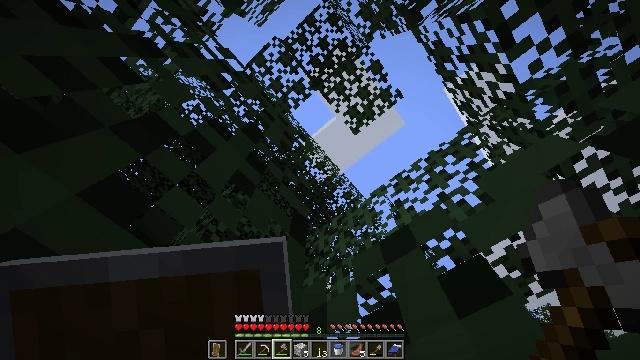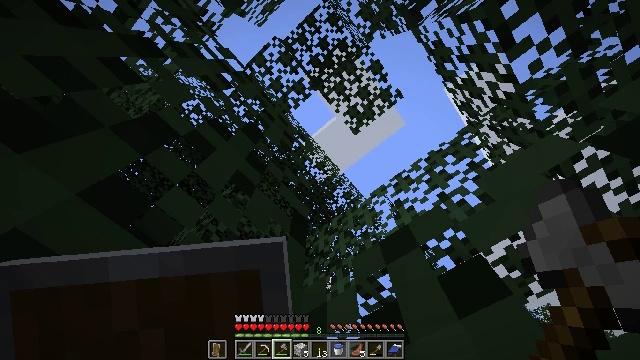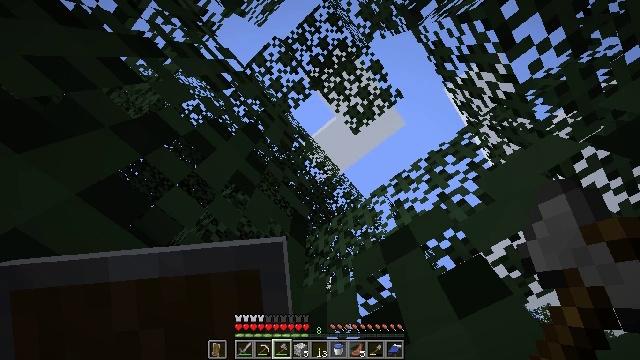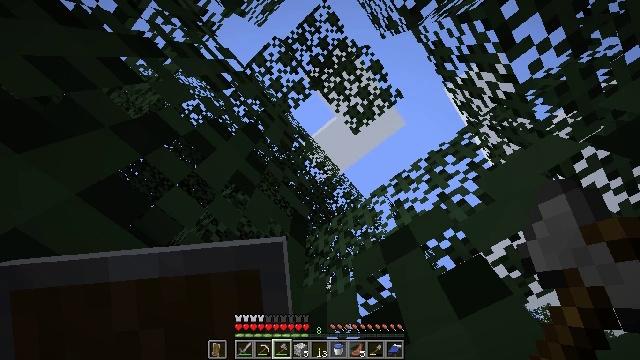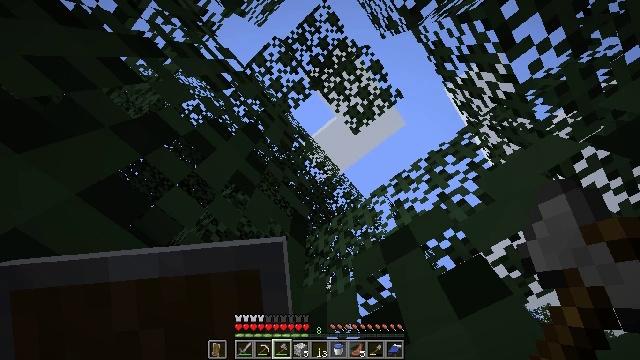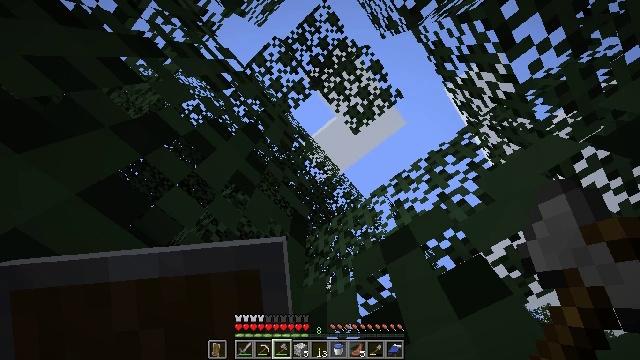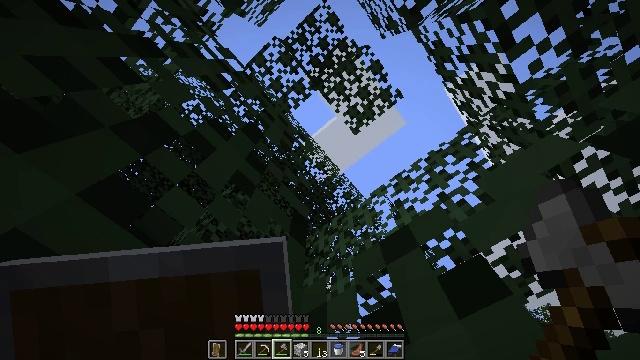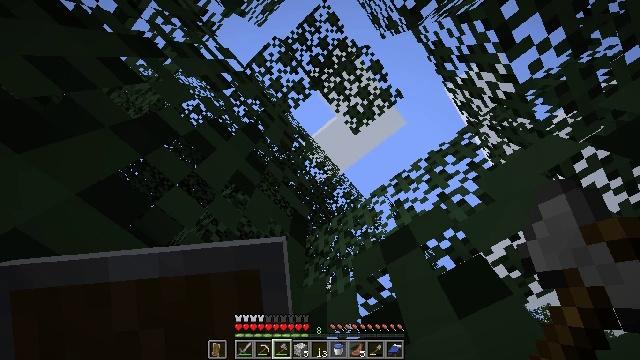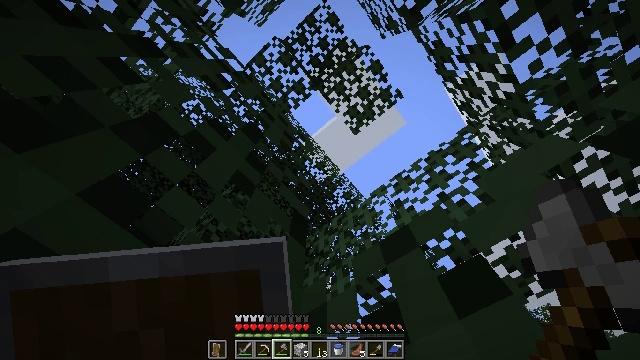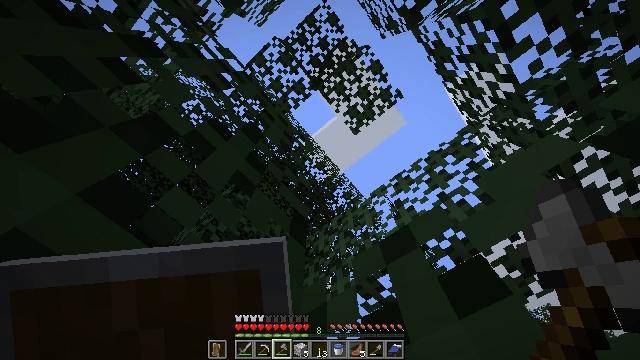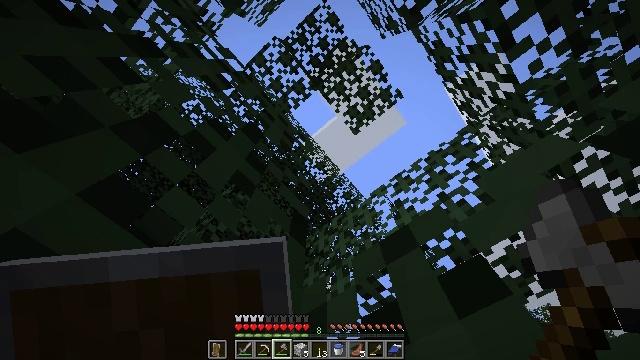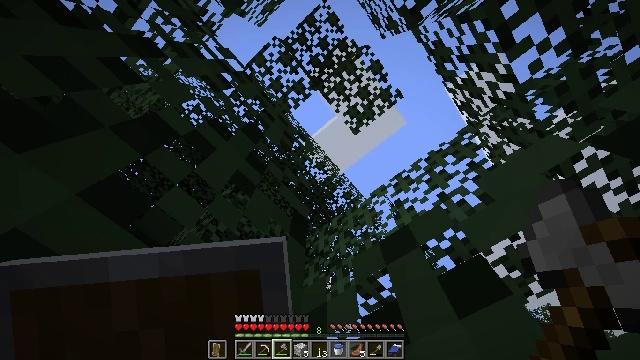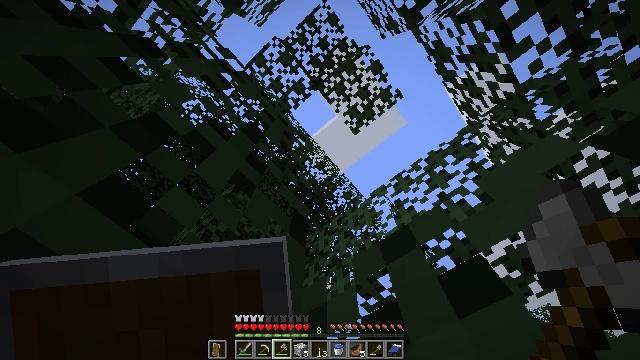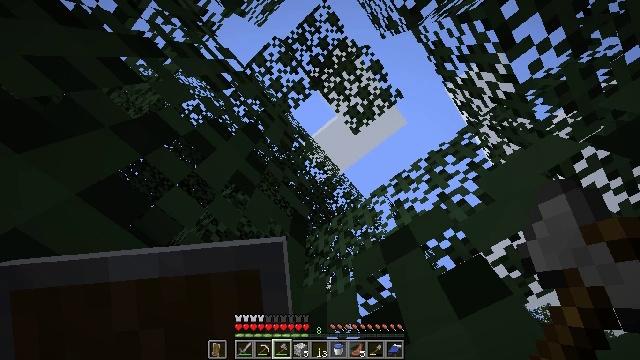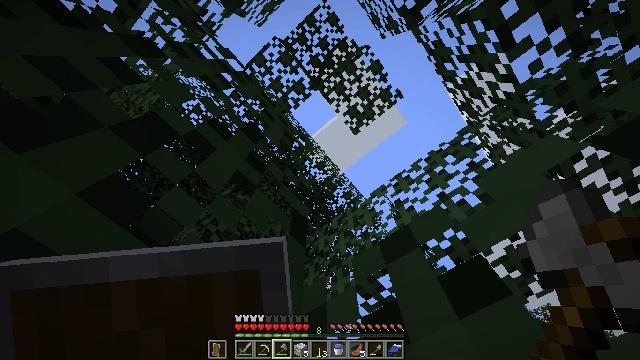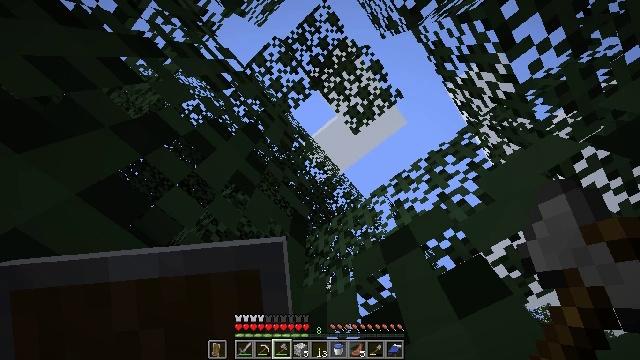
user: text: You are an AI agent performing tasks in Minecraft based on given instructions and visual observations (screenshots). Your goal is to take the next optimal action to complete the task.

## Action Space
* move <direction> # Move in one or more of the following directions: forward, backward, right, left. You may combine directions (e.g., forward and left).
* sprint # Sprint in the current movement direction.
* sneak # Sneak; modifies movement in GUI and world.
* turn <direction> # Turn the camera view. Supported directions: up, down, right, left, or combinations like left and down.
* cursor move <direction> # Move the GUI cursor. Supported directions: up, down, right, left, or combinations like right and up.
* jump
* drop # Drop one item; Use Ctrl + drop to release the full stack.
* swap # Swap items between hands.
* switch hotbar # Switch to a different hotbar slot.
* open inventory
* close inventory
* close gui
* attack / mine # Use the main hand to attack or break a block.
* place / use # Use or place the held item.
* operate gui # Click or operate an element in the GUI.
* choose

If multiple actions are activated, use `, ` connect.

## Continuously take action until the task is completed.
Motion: motion action
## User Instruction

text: Clear the sweet berry bush to collect the sweet berries.
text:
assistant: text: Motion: no_op
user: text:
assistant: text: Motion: no_op
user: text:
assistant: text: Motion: no_op
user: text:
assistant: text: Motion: no_op
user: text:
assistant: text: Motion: no_op
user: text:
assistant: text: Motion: no_op
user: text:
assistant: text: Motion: no_op
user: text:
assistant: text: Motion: no_op
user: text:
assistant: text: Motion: no_op
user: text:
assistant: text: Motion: no_op
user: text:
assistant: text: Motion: no_op
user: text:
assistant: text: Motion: no_op
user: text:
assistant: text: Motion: no_op
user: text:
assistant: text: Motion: no_op
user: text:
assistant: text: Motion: no_op
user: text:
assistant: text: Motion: no_op
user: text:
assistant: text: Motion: no_op
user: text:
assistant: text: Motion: no_op
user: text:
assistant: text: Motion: no_op
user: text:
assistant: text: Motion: no_op
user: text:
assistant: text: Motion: no_op
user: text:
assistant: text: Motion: no_op
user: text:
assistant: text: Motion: no_op
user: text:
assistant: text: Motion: no_op
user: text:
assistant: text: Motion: no_op
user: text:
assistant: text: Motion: no_op
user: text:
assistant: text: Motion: no_op
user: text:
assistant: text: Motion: no_op
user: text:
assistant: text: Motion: no_op
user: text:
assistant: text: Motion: no_op